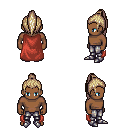
a pixel art fantasy rpg character, male body template, human, dark skin, maroon cape, metal pants, white blonde long topknot hairstyle, metal boots, four views (front, back, left, right), 2x2 character sprite sheet, small pixel art, hard edges, no anti-aliasing